Question: I've tried using the following link to change the color of a SwitchCompat:
<URL>
Notice the low constrast in my switch:

But after changing all relevant color values the track (the brighter grey) of the SwitchCompat remains the same. I don't want to change the appearance except the color. The thumb is in pink, and I want the track to have some contrast. Did I miss to define a value in my styles.xml?
I tried these values (random non-white colors):
'''
<style name="AppTheme" parent="Theme.AppCompat.Light.NoActionBar">
<item name="colorPrimary">@color/first</item>
<item name="colorPrimaryDark">@color/second</item>
<item name="colorAccent">@color/third</item>
...
<item name="colorControlActivated">@color/first</item>
<item name="colorControlHighlight">@color/first</item>
<item name="colorControlNormal">@color/second</item>
<item name="colorSwitchThumbNormal">@color/second</item>
<item name="colorButtonNormal">@color/second</item>
...>
'''
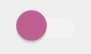
Answer: I had same probrem and solved it.
'''
<style name="AppTheme" parent="Theme.AppCompat.Light.NoActionBar">
...
<!-- Active thumb color & Active track color(30% transparency) -->
<item name="colorControlActivated">@color/theme</item>
<!-- Inactive thumb color -->
<item name="colorSwitchThumbNormal">@color/grey300</item>
<!-- Inactive track color(30% transparency) -->
<item name="android:colorForeground">@color/grey600</item>
...
</style>
'''
I read app compat code, and understand it.
'android.support.v7.internal.widget.TintManager.java'
'''
private ColorStateList getSwitchTrackColorStateList() {
if (mSwitchTrackStateList == null) {
final int[][] states = new int[3][];
final int[] colors = new int[3];
int i = 0;
// Disabled state
states[i] = new int[] { -android.R.attr.state_enabled };
colors[i] = getThemeAttrColor(android.R.attr.colorForeground, 0.1f);
i++;
states[i] = new int[] { android.R.attr.state_checked };
colors[i] = getThemeAttrColor(R.attr.colorControlActivated, 0.3f);
i++;
// Default enabled state
states[i] = new int[0];
colors[i] = getThemeAttrColor(android.R.attr.colorForeground, 0.3f);
i++;
mSwitchTrackStateList = new ColorStateList(states, colors);
}
return mSwitchTrackStateList;
}
'''